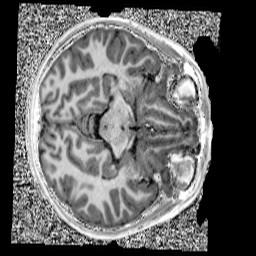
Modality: UNIT1
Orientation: axial
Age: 11
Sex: male
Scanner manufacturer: siemens
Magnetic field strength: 3 T
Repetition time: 4 s
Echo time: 0.00303 s